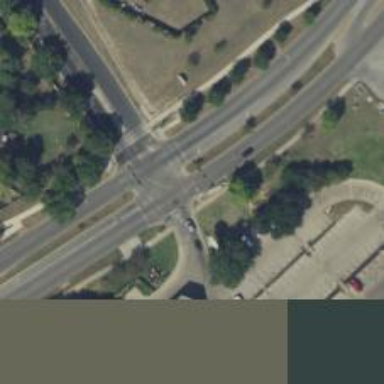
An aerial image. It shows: Marked crossing on the road.